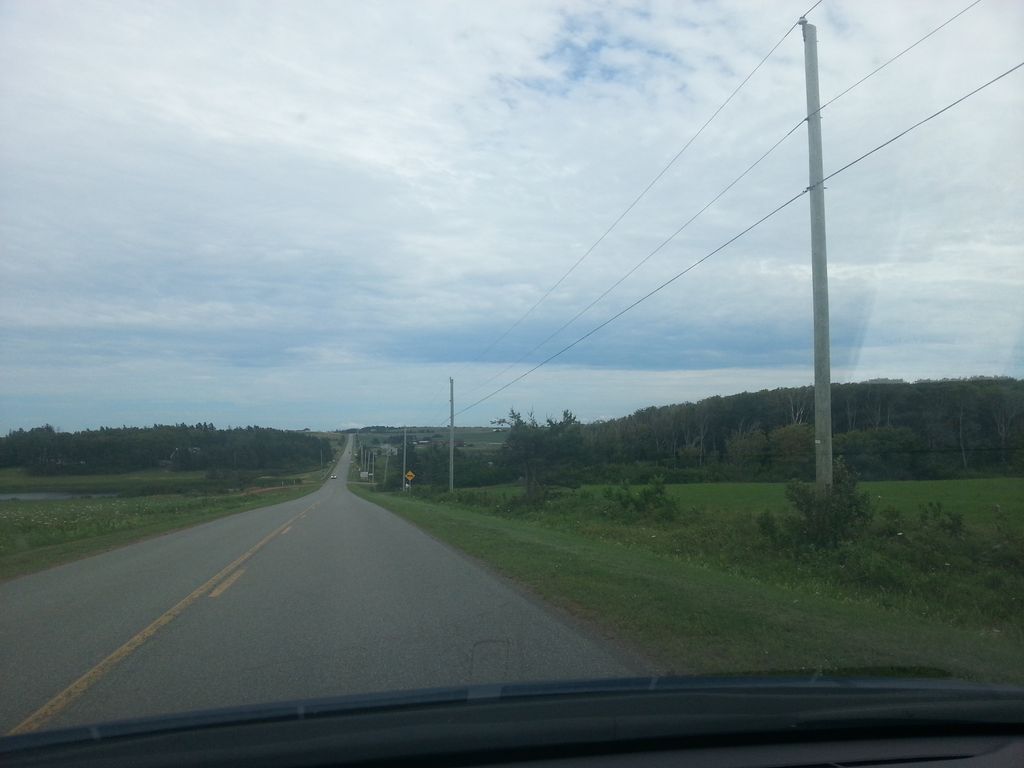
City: charlottetown